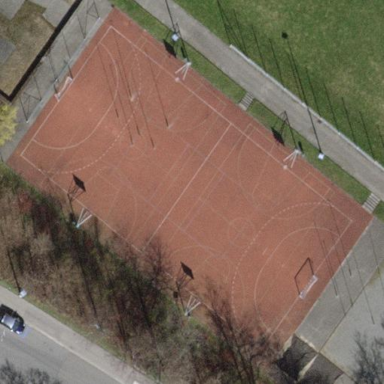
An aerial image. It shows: Basketball court located in leisure land pitch.